Interaction volume radius: 10 \u00c5
Interaction volume height: 10 \u00c5
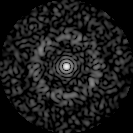
Disorder parameter: 0.8366